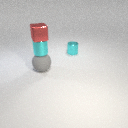
large gray rubber sphere below small cyan metal cylinder